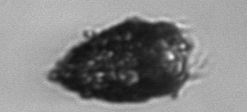
Label: Tintinnopsis